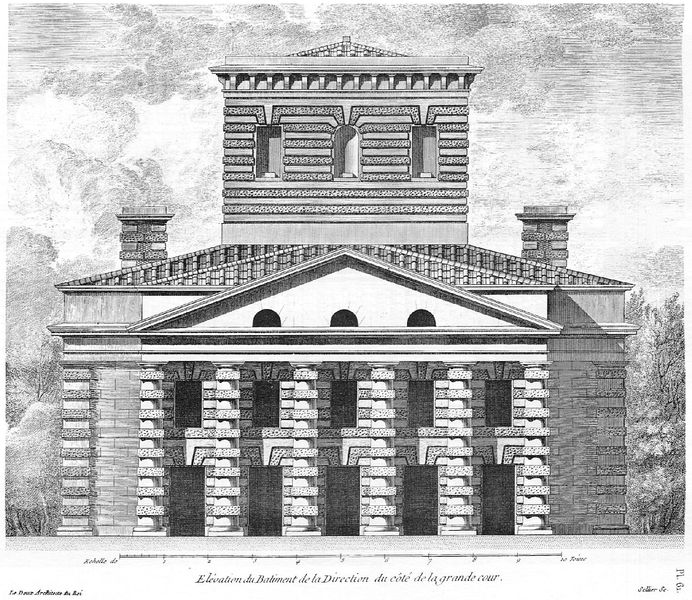
Titel: “L´Architecture considérée sous le rapport de l´art, des moers et de la législation”
Künstler: Claude Nicolas Ledoux
Schlagwörter: baum, schatten, bäume, fenster, licht, dach, gebäude, architektur, frontal, schrift, ansicht, fassade, giebel, grafik, streifen, eingang, druck, stich, entwurf, rundbögen, aufriss, tympanon, giebeldach, säuen, rauchfang, rauchfänge, ansicht+, goldenes dreieck